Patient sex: M
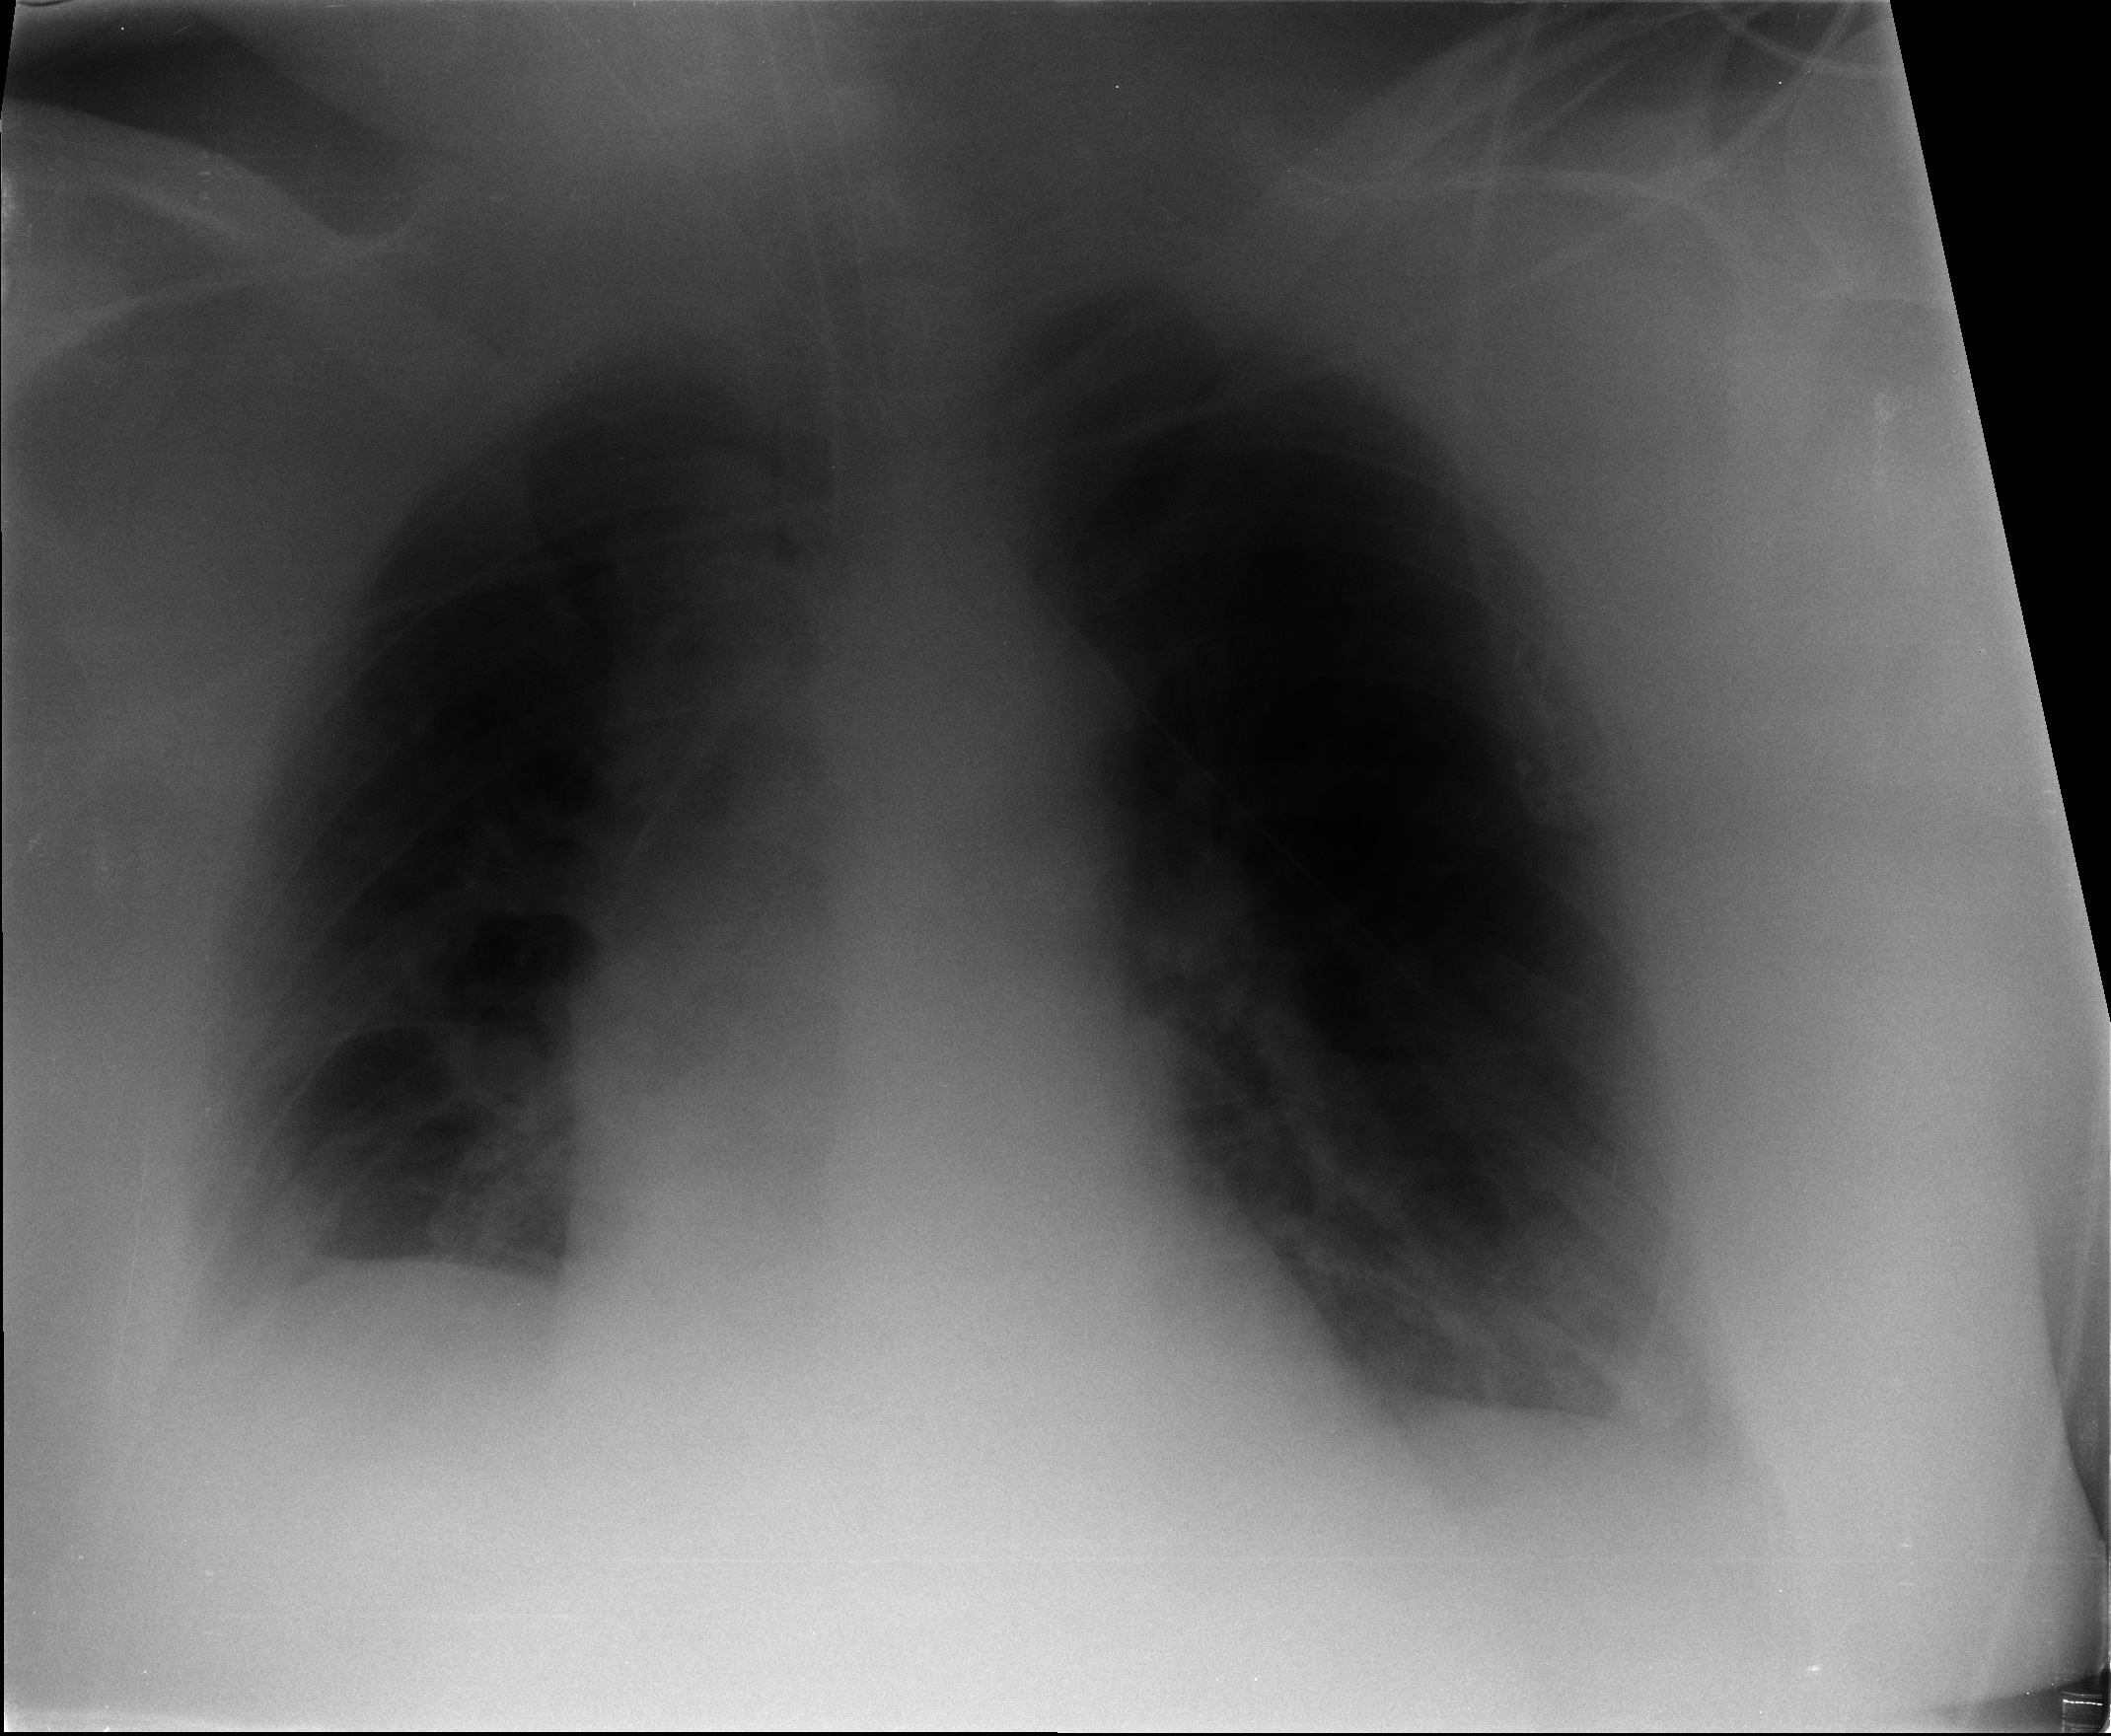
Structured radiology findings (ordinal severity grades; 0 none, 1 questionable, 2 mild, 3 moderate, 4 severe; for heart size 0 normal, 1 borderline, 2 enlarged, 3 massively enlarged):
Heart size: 2
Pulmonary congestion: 2
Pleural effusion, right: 0
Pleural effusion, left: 0
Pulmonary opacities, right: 3
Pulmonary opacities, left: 2
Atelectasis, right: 3
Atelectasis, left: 3